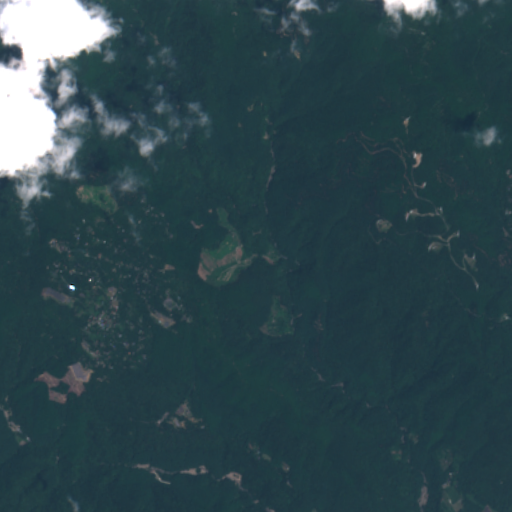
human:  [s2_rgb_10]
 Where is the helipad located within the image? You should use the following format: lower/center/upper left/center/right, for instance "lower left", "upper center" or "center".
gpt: The helipad is located in the center left of the image.
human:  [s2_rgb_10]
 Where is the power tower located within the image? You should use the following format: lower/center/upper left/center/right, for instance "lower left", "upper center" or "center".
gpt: The power tower is located in the lower right of the image.
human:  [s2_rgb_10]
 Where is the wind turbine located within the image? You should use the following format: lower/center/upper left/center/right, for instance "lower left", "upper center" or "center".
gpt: The wind turbine is located in the upper right of the image.
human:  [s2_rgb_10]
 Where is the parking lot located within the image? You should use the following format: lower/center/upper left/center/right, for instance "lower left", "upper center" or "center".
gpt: There is no parking lot in the image.